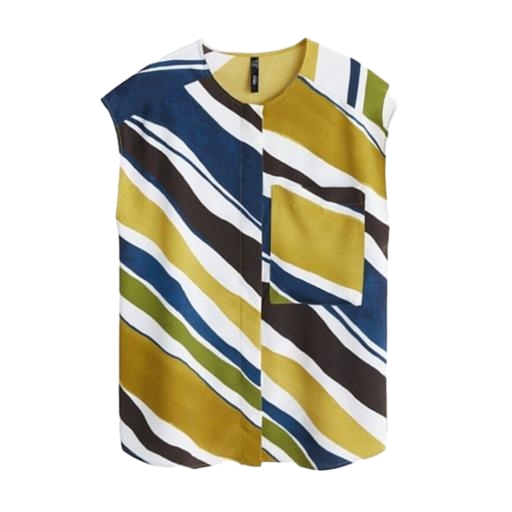
patterned sleeveless shirt, multicolor sleeveless asymmetric shirt, multicolor stripe-print top, white background